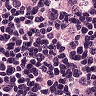
Metastatic tissue present: yes